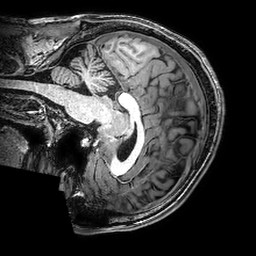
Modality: T1w
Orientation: sagittal
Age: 26
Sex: male
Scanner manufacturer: philips
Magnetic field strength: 3 T
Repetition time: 0.008465 s
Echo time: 0.00391 s